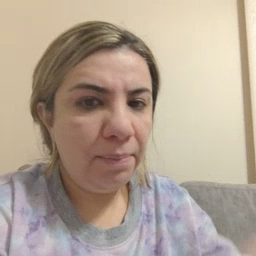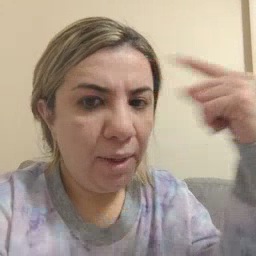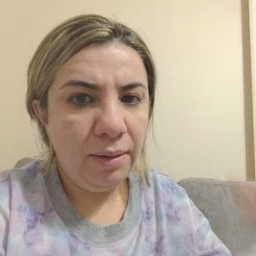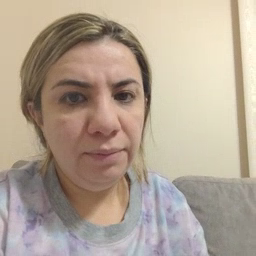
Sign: black